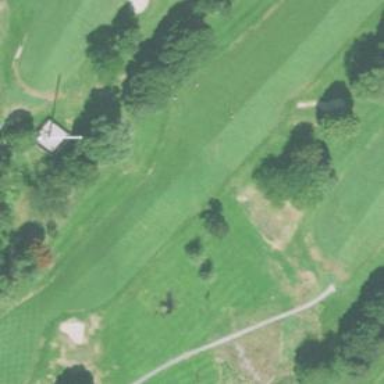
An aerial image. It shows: Grassy area designated as golf fairway.